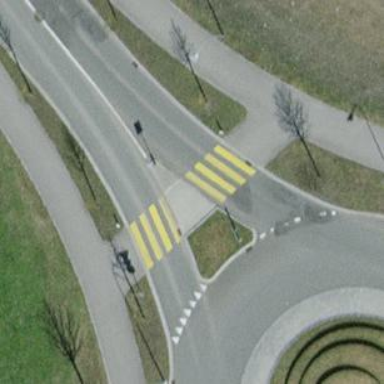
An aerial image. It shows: Marked zebra crossing with pedestrian island.